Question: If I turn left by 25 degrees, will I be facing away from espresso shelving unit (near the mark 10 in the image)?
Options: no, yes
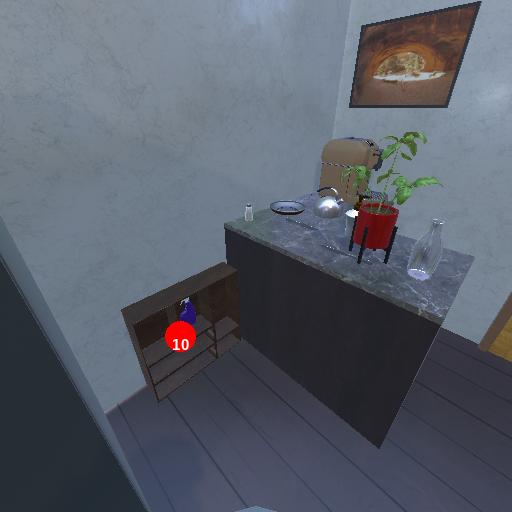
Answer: no